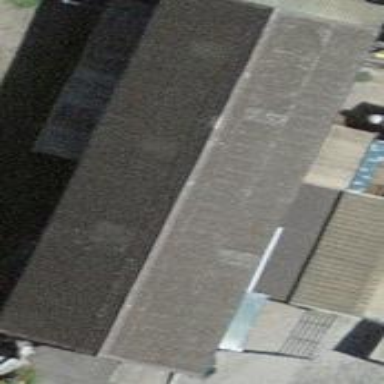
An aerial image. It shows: Barn.